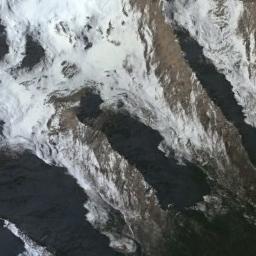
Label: snowberg